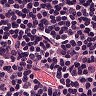
Metastatic tissue present: no